Question: I cannot add a colorbar to my 3D scatter plot that is coloured in range of 'min' and 'max' according to the value of 'bifurWidth'. I've tried various attempts shown on stackoverflow, none have had any success. Any help would really be appreciated, as I am at a major loss with this.
My most recent attempt is hashed out of the code shown below.
My code:
'''
from glob import glob
from pylab import *
import numpy as np
from matplotlib import cm
from mpl_toolkits.mplot3d import Axes3D
def myScatter(x0,y0,power_array,c,lw,s,vmin,vmax,cmap,label,ax):
ax.scatter(x0,y0,power_array,c=c,lw=lw,s=s,vmin=min,vmax=max,cmap=cmhot,label=label)
fig = figure()
ax = fig.add_subplot(111, projection='3d')
cmhot = get_cmap("jet")
fig.tight_layout()
fig.set_size_inches(25,15)
min = 3 #colorbar range
max = 10
lw = 0 #linewidth
s = 10 #scatter size
for idx, p in enumerate(dataSorted[:,1]):
powerLoop = dataSorted[idx,0]
powerLoop = powerLoop.astype(np.float)
bifurWidthLoop = dataSorted[idx,2]
bifurWidthLoop = bifurWidthLoop.astype(np.float)
y0 = genfromtxt(p, unpack=True, usecols=[0], skiprows=19, skip_footer=1)
length = len(x0)
power_array = [powerLoop] * length
bifurWidth_array = [bifurWidthLoop] * length
label = str(bifurWidth)
a = myScatter(x0,power_array,y0,bifurWidth_array,lw,s,min,max,cmhot,label,ax)
#cax = ax.imshow(y0, interpolation='nearest', vmin=min, vmax=max)
#fig.colorbar(cax)
fig.savefig('test.png',dpi=300)
'''

Example of an attempt and its error:
If I use 'fig.colorbar(a)' inside or outside of the plotting 'for' loop, I return 'NoneType' oject has no attribute 'autoscale_None'.
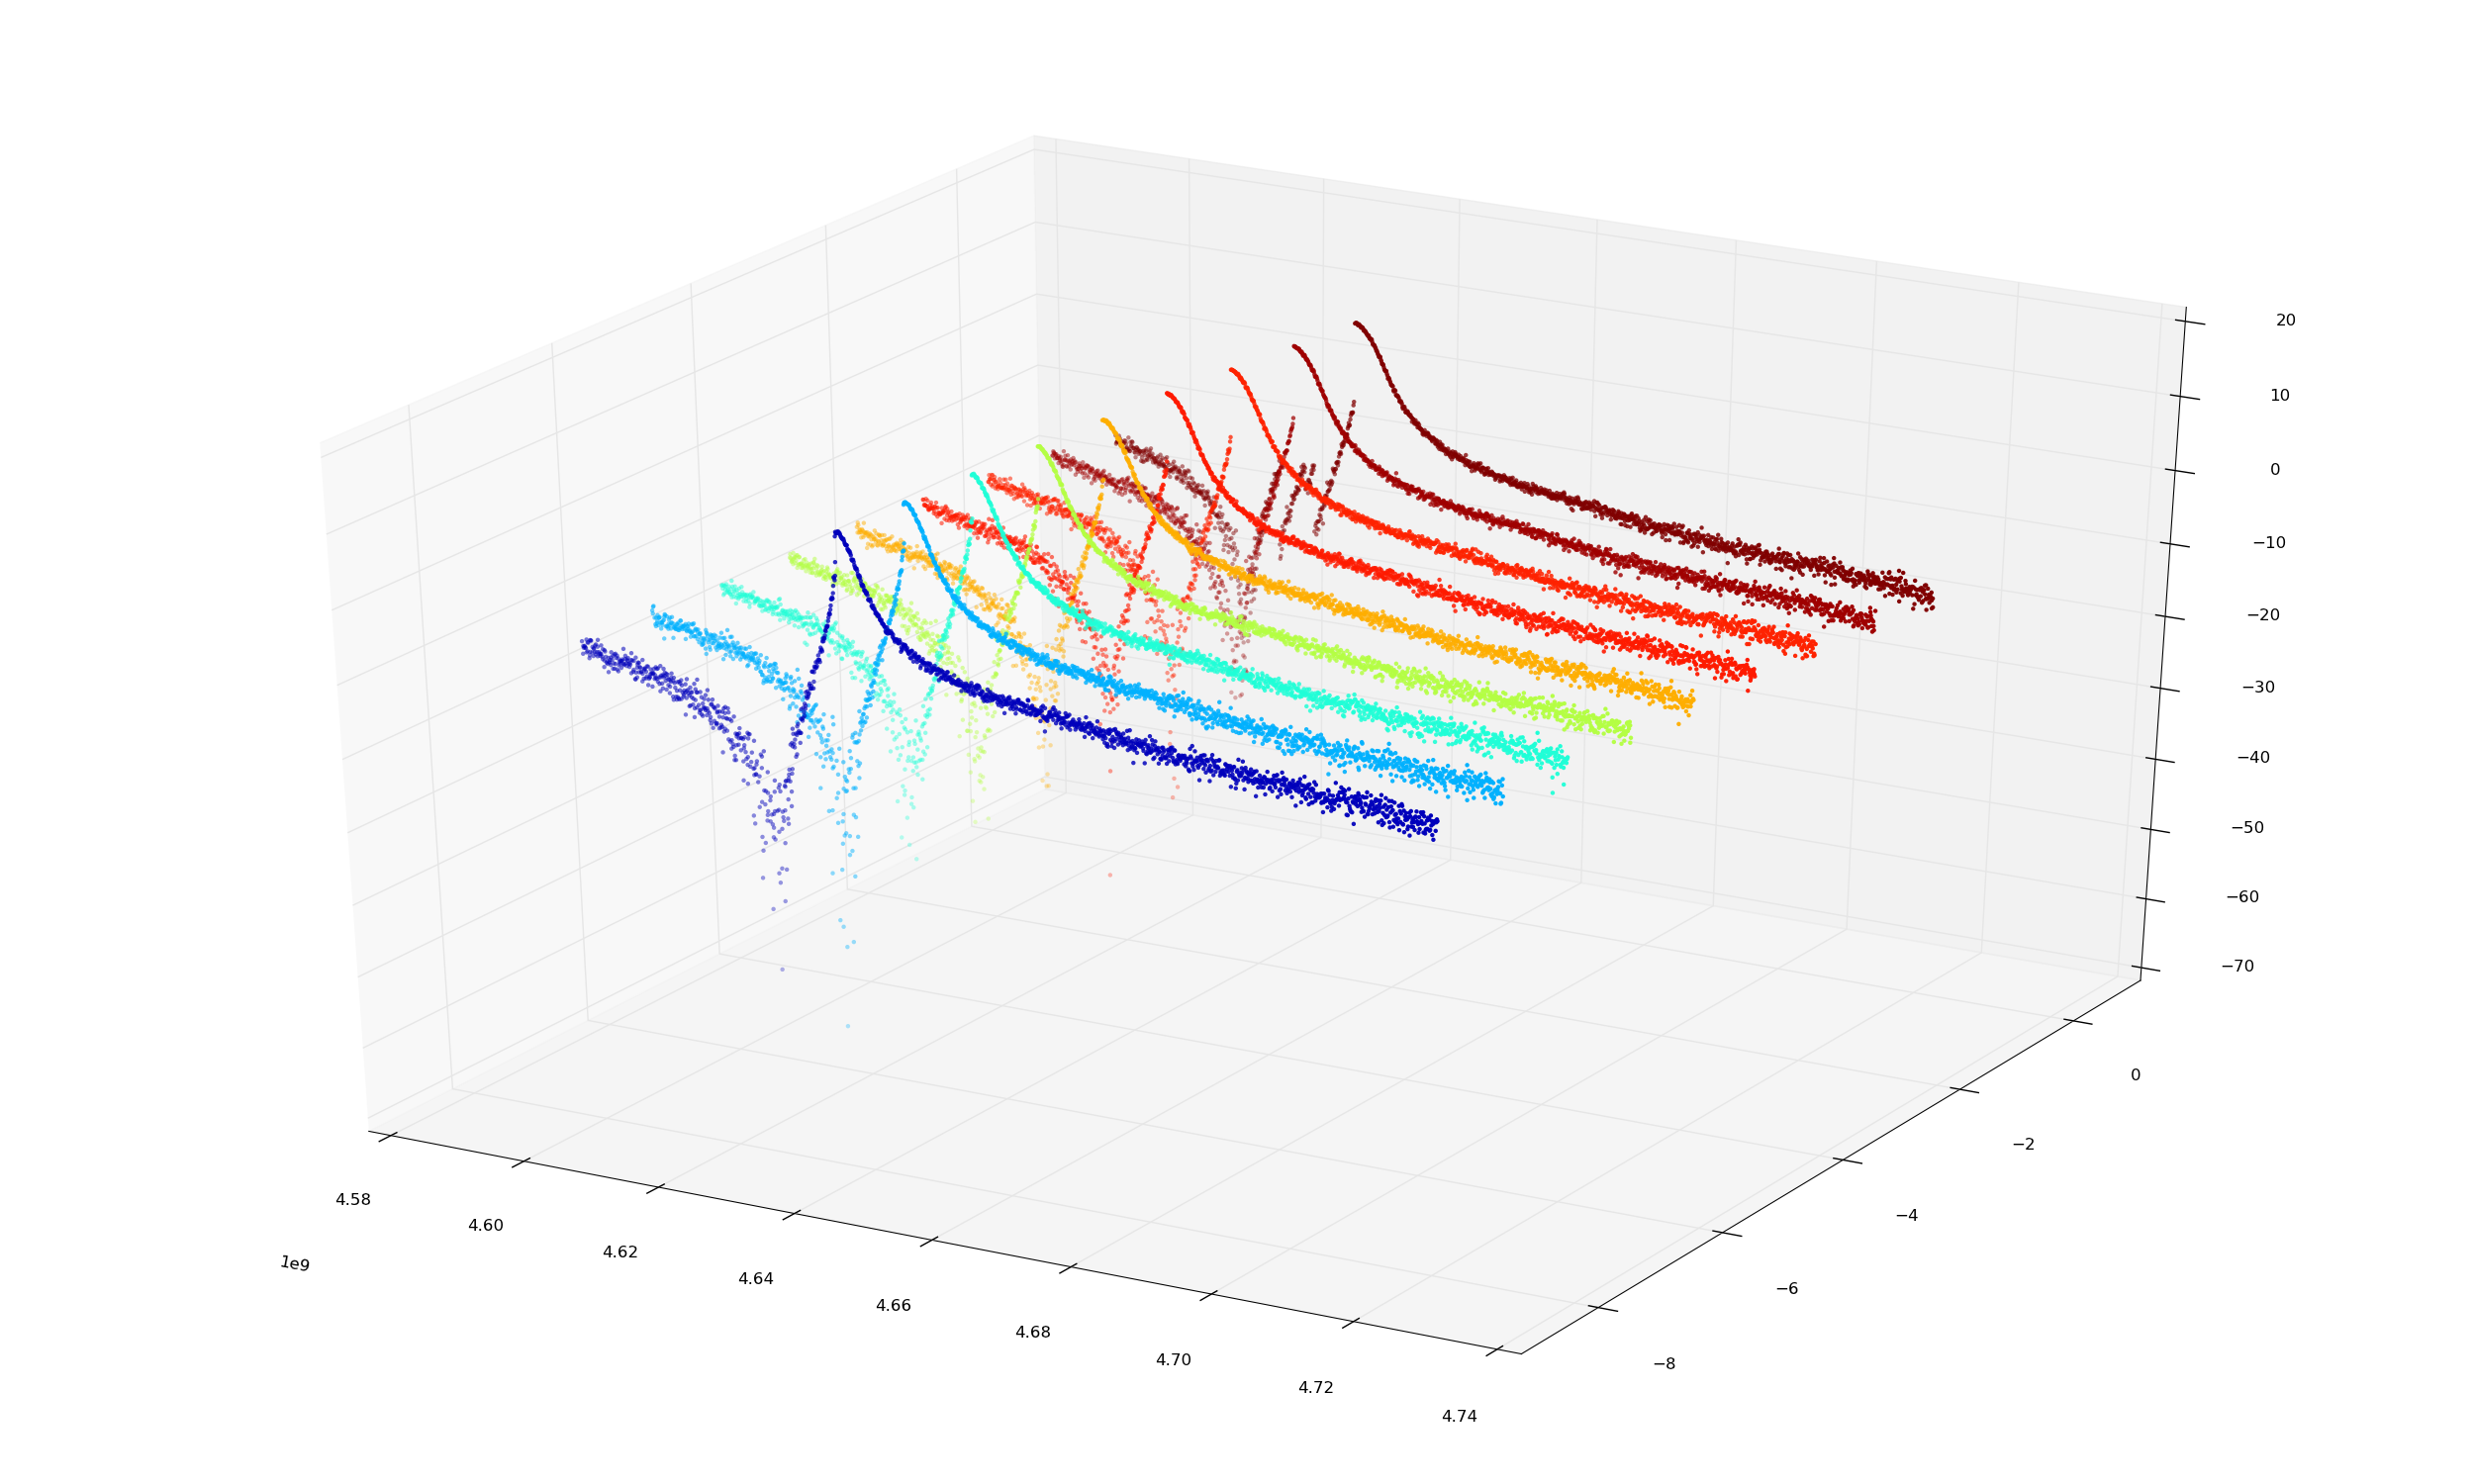
Answer: Your code doesn't run (x0,dataSorted,y0,etc missing) so can't get it to work (also note x0,power_array,y0 are wrong order in fn call). You need to return the handle to the scatter plot in order to plot a colorbar. If you change your myScatter function to return the handle,
'''
def myScatter(x0,y0,power_array,c,lw,s,vmin,vmax,cmap,label,ax):
return ax.scatter(x0,y0,power_array,c=c,lw=lw,s=s,vmin=min,vmax=max,cmap=cmhot,label=label)
'''
and then call 'plt.colorbar(a)'. A minimal(ish) example would be,
'''
from glob import glob
from pylab import *
import numpy as np
from matplotlib import cm
from mpl_toolkits.mplot3d import Axes3D
def myScatter(x0,y0,power_array,c,lw,s,vmin,vmax,cmap,label,ax):
return ax.scatter(x0,y0,power_array,c=c,lw=lw,s=s,vmin=min,vmax=max,cmap=cmhot,label=label)
fig = figure()
ax = fig.add_subplot(111, projection='3d')
cmhot = get_cmap("jet")
fig.tight_layout()
fig.set_size_inches(25,15)
min = 3 #colorbar range
max = 10
lw = 0 #linewidth
s = 10 #scatter size
label = 'test'
power_array = np.random.random((100,10))
bifurWidth_array = np.random.random((100,10))*(max-min)+min
x0 = np.random.random((100,10))
y0 = np.random.random((100,10))
a = myScatter(x0,power_array,y0,bifurWidth_array,lw,s,min,max,cmhot,label,ax)
plt.colorbar(a)
plt.show()
'''